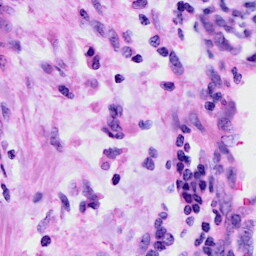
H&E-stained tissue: Cervix